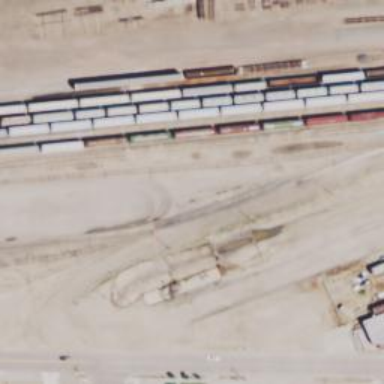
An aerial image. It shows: Railway spur service.